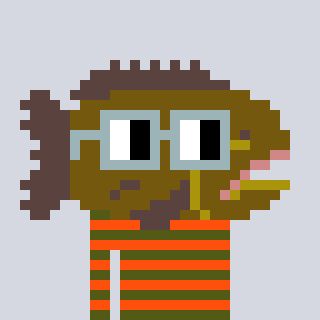
a pixel art character with square dark gray glasses, a grouper-shaped head and a orange-colored body on a cool background